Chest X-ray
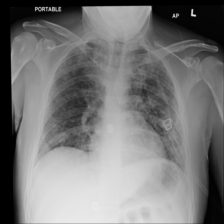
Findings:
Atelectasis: negative
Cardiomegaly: negative
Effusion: negative
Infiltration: negative
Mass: negative
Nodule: positive
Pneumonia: negative
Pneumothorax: negative
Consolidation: negative
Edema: negative
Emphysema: negative
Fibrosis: negative
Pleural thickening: negative
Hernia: negative